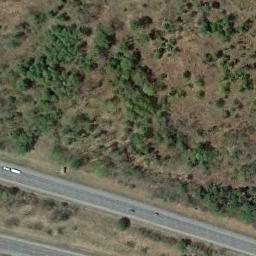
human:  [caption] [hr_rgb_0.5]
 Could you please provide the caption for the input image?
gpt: A straight freeway goes through the wasteland with some green trees .

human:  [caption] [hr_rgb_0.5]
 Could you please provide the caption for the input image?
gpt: There are many cars on the lower left side of the highway .

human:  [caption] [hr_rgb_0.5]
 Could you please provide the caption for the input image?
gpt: The freeway is next to the bare land and some trees .

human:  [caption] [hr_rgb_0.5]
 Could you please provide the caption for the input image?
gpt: There are large yellow and green mixed forests around the freeway, And there are several cars on the freeway .

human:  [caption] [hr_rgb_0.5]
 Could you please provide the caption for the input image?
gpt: There are bare lawns with many green bushes beside the freeway .